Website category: book
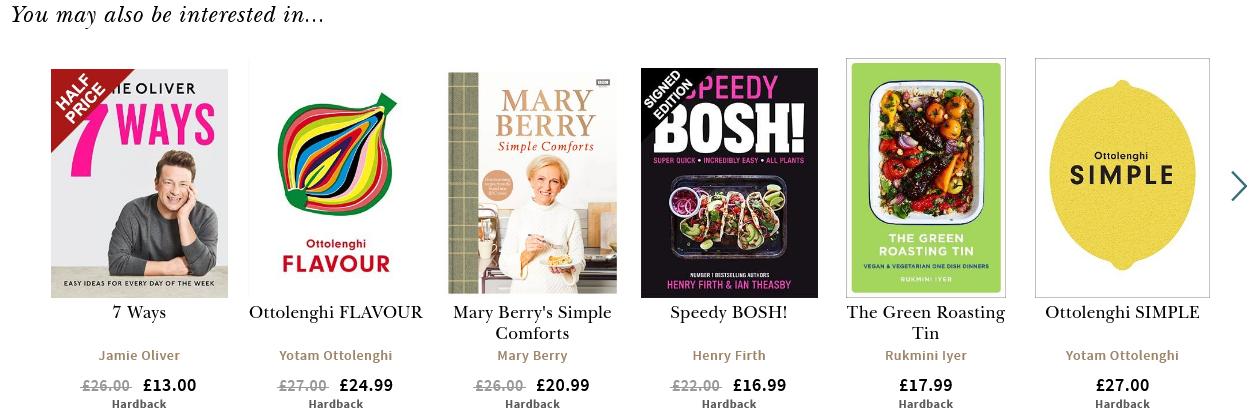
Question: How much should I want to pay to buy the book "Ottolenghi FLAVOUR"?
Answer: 24.99

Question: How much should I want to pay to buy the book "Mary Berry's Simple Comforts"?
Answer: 20.99

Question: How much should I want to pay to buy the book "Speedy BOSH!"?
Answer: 16.99

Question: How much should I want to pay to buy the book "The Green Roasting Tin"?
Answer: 17.99

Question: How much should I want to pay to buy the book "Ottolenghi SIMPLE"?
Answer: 27.00

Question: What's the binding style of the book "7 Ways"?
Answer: Hardback

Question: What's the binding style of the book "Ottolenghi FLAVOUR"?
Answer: Hardback

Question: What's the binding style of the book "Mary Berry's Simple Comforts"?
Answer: Hardback

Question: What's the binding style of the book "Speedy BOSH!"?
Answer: Hardback

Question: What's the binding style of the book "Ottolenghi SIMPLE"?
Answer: Hardback

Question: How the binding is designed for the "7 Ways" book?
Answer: Hardback

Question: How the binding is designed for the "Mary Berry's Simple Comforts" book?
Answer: Hardback

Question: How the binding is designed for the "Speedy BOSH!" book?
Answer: Hardback

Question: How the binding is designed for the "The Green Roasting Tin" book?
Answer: Hardback

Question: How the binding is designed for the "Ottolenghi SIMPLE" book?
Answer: Hardback

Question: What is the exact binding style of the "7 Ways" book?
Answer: Hardback

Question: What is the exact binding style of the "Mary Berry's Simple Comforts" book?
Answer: Hardback

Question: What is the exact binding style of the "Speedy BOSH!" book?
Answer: Hardback

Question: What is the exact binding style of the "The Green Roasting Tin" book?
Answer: Hardback

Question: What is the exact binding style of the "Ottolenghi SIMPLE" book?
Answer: Hardback

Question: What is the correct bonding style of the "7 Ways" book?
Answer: Hardback

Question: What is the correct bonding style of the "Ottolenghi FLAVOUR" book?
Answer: Hardback

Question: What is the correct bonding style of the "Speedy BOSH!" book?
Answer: Hardback

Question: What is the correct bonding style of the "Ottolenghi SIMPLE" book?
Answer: Hardback

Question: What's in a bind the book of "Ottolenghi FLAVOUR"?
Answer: Hardback

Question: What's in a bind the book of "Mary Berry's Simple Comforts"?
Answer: Hardback

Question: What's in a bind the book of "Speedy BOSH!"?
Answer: Hardback

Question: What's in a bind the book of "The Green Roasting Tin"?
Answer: Hardback

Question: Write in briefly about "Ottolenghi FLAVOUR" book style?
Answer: Hardback

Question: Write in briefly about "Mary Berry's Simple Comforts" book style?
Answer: Hardback

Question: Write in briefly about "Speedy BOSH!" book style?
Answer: Hardback

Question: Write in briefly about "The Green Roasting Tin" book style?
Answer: Hardback

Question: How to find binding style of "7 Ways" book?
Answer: Hardback

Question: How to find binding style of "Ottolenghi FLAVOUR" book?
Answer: Hardback

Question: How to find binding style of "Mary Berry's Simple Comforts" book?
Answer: Hardback

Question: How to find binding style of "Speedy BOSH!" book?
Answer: Hardback

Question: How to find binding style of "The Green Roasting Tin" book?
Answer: Hardback

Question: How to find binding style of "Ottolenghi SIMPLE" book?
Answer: Hardback